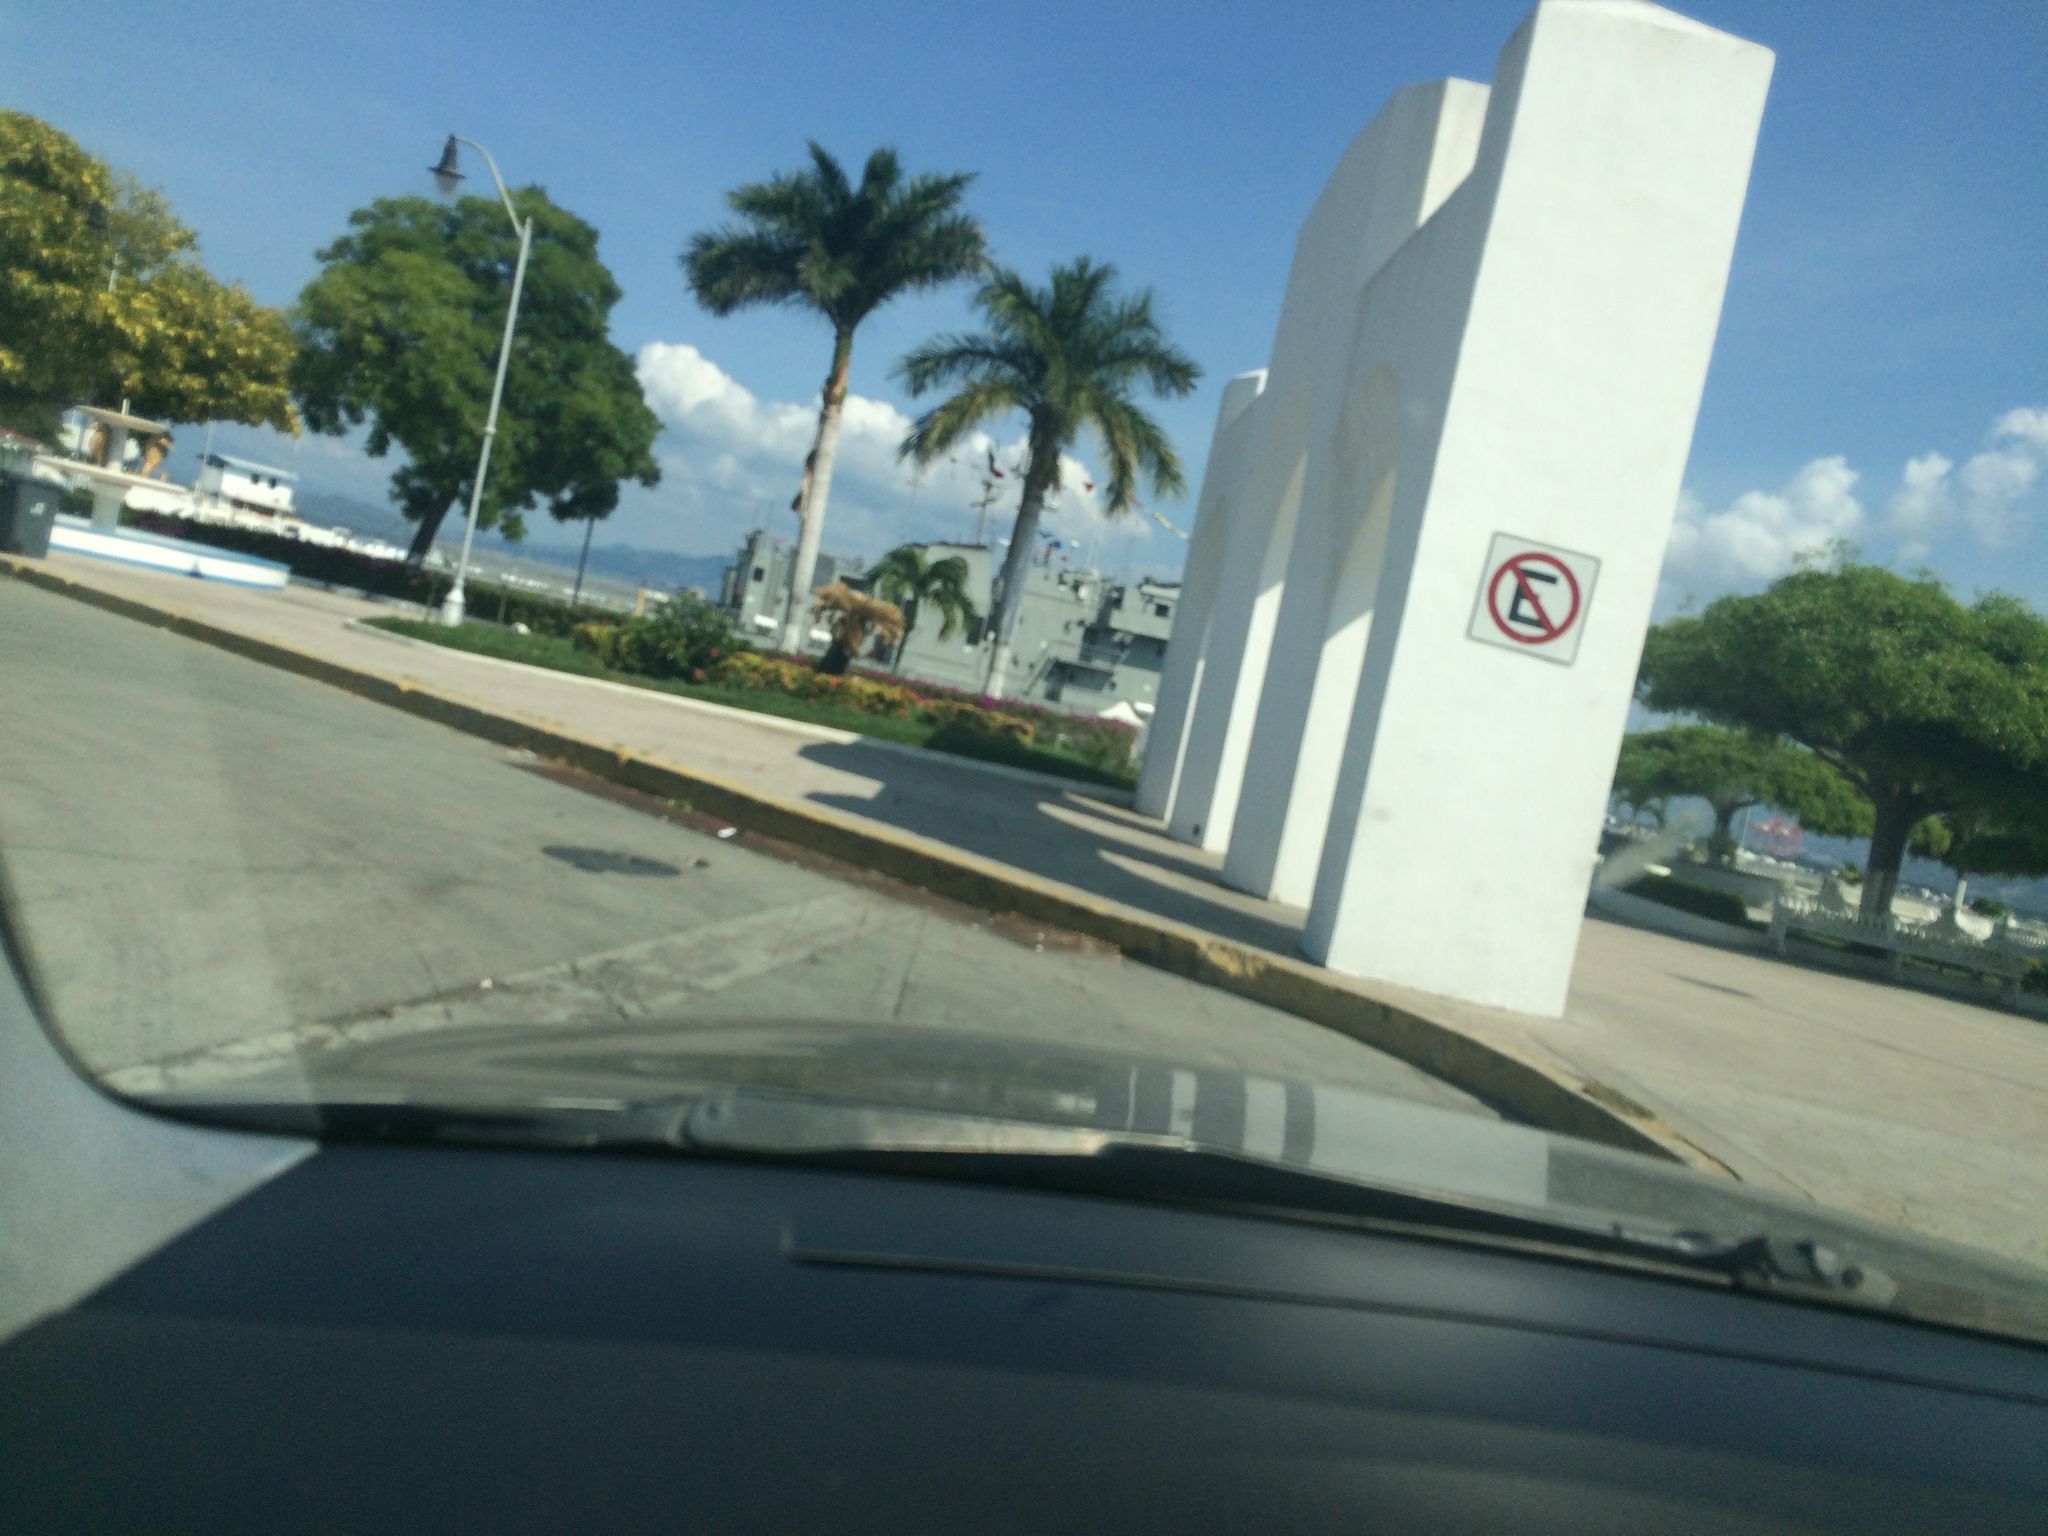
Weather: clear
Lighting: day
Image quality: good
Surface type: driving surface
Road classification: service
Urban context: urban centre
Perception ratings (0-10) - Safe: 3.58, Lively: 8.55, Beautiful: 4.29, Boring: 4.6, Depressing: 4.9, Wealthy: 7.54